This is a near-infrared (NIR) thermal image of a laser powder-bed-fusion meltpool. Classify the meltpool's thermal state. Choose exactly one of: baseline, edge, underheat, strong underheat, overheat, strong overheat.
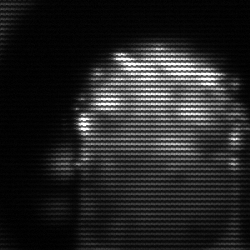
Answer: baseline